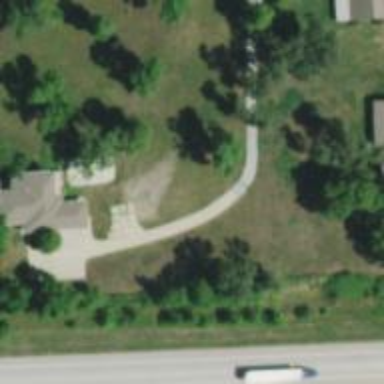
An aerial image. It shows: Driveway.